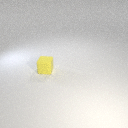
small yellow rubber cube